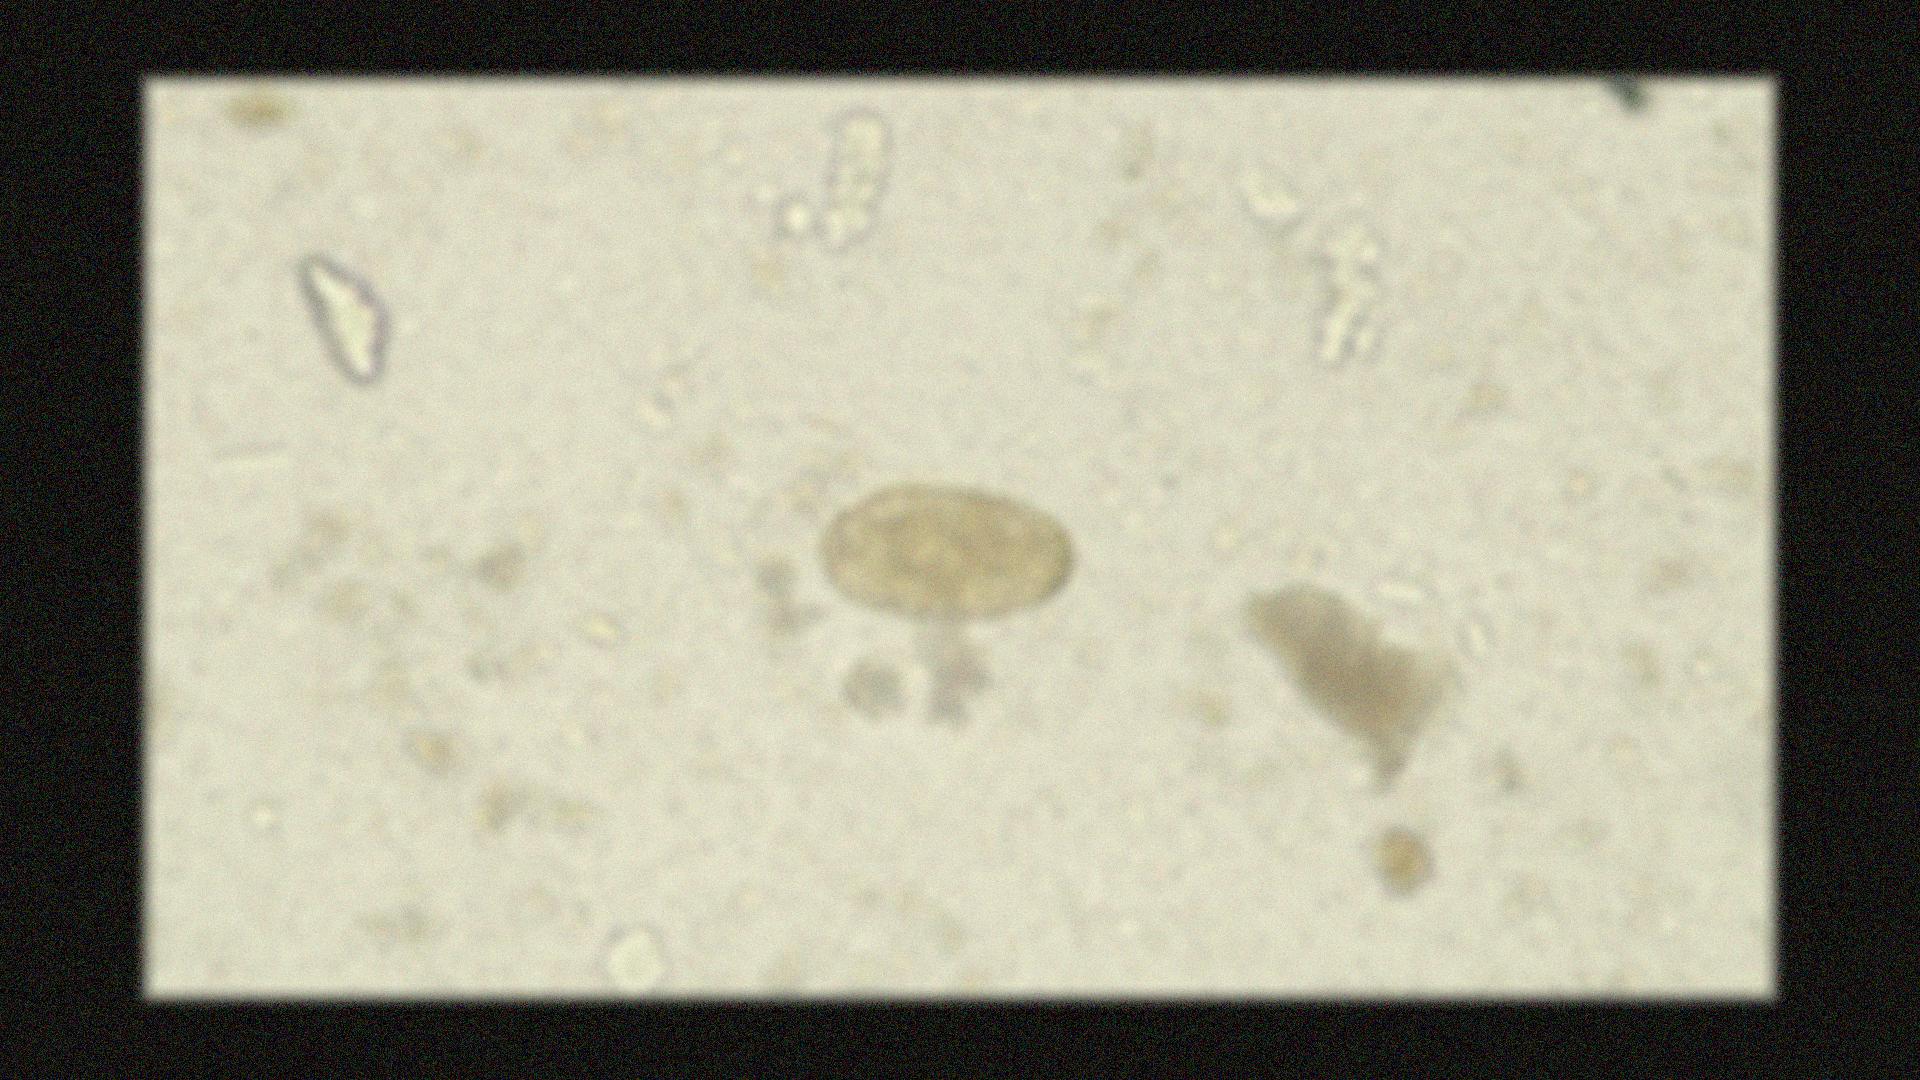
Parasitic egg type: Paragonimus spp